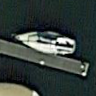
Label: civil